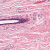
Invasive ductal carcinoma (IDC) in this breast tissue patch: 0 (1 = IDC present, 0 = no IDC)